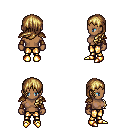
a pixel art fantasy rpg character, female body template, human, dark skin, leather shoulder armor, gold greaves, blonde left-swept hairstyle, leather bracers, gold boots, four views (front, back, left, right), 2x2 character sprite sheet, small pixel art, hard edges, no anti-aliasing